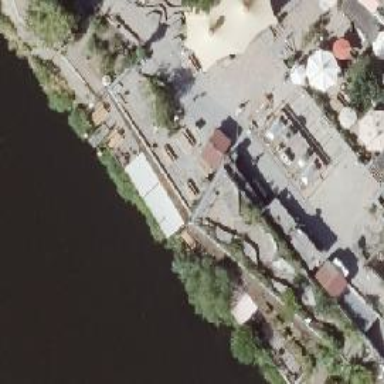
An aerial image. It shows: Restaurant.